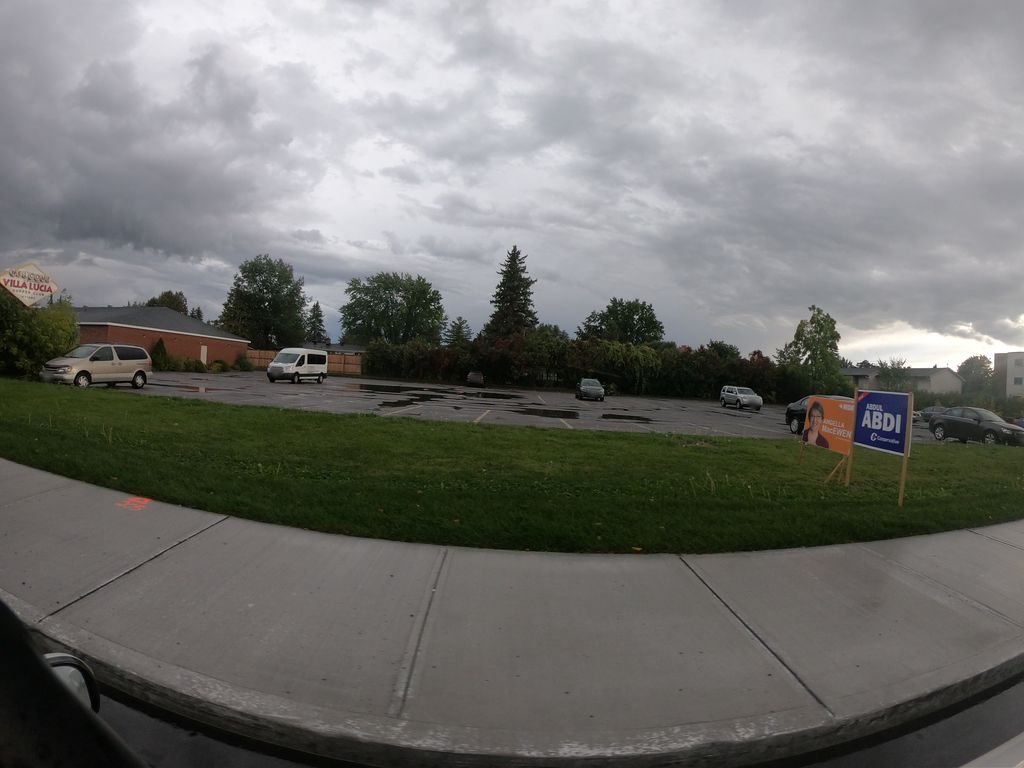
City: ottawa-gatineau